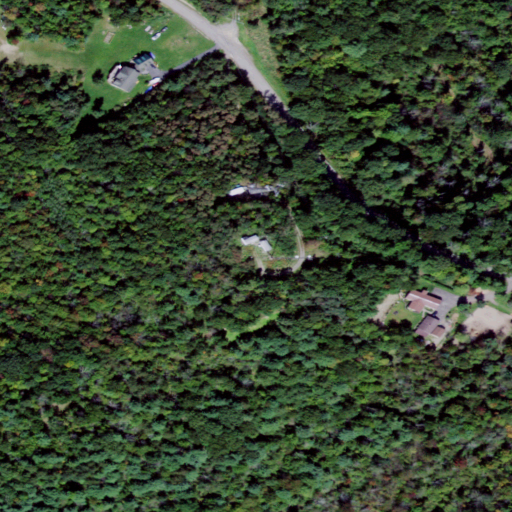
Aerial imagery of mountain in New York named Comfort Hill containing deciduous forest, mixed forest, pasture, open development, low intensity development, and medium intensity development